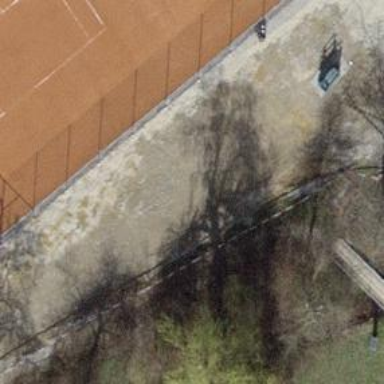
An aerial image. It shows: Gravel path.